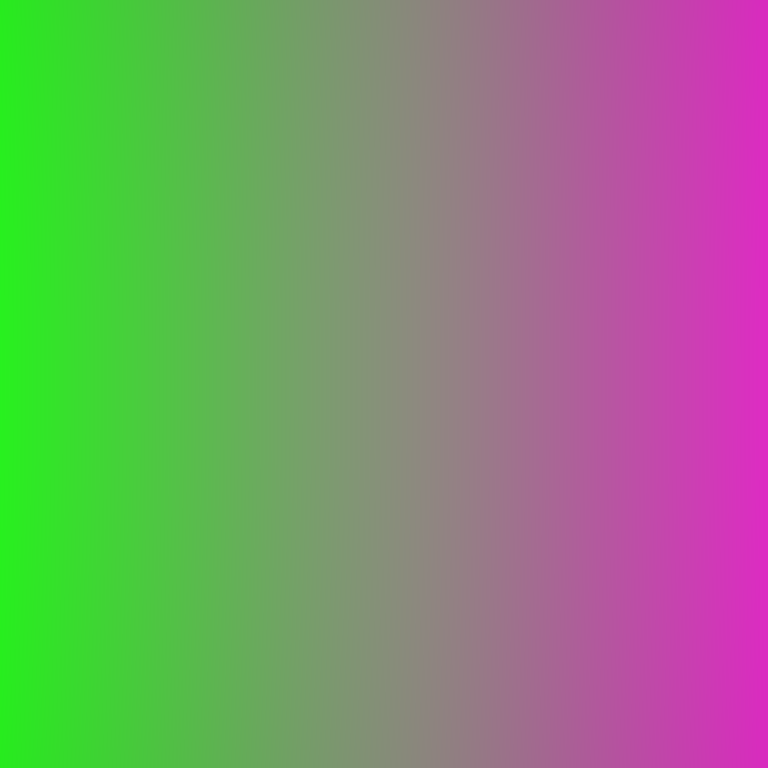
Abstract light effect, smooth gradient from vibrant green to bright magenta, energetic atmosphere, soft blend, no room, no furniture, no objects.